Question: I wanted to turn a MUI <TextField /> to dark mode but even after using ThemeProvider and CSSBaseline and many solutions I couldn't figure out how to turn it to dark mode!
I tried the below code and read many q&a on this topic but am not able to debug it
To check screenshot of the output received

'''
import React from 'react';
import { Box, CssBaseline, TextField, Typography } from '@mui/material';
import { ThemeProvider, createTheme } from '@mui/material/styles';
const darkTheme = createTheme({
palette: {
type: 'dark',
primary: {
main: '#8985f2',
},
secondary: {
main: '#ff4843',
},
},
typography: {
fontFamily: 'Poppins',
},
});
const SignupScreen = () => {
return (
<ThemeProvider theme={darkTheme}>
<CssBaseline /> ...
...
...
...
...
<TextField
id="outlined-basic"
label="Outlined"
variant="outlined"
fullWidth
color="primary"
/>
</Box>
</Box>
</ThemeProvider>
);
};
export default SignupScreen;
'''
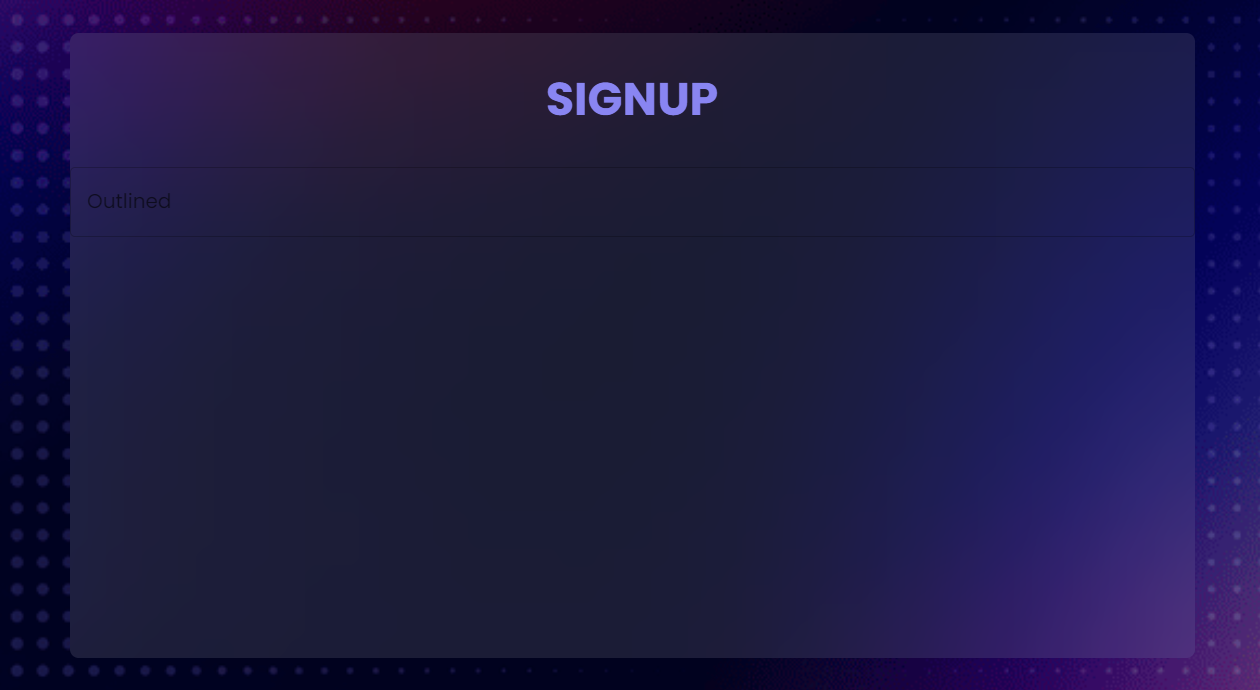
Answer: not sure what version of MUI you are using
For version ^5.4.3 , but try changing the 'type' to 'mode'.
'''
const darkTheme = createTheme({
palette: {
mode: 'dark',
primary: {
main: '#8985f2',
},
secondary: {
main: '#ff4843',
},
},
typography: {
fontFamily: 'Poppins',
},
});
'''